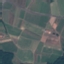
Land use / land cover class: PermanentCrop